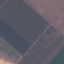
Label: AnnualCrop